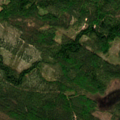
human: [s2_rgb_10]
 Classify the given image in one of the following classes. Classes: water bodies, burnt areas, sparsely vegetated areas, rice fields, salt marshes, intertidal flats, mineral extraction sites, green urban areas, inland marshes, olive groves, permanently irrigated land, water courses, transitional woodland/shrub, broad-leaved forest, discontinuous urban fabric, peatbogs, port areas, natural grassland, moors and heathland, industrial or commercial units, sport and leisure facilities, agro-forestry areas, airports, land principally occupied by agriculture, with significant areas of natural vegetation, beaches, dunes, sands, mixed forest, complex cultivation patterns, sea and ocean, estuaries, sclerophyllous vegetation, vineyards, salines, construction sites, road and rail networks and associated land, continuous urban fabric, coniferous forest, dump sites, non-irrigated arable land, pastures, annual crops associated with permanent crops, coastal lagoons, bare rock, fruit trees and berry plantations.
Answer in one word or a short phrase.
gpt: coniferous forest, mixed forest, transitional woodland/shrub